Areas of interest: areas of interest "Industrial Building"
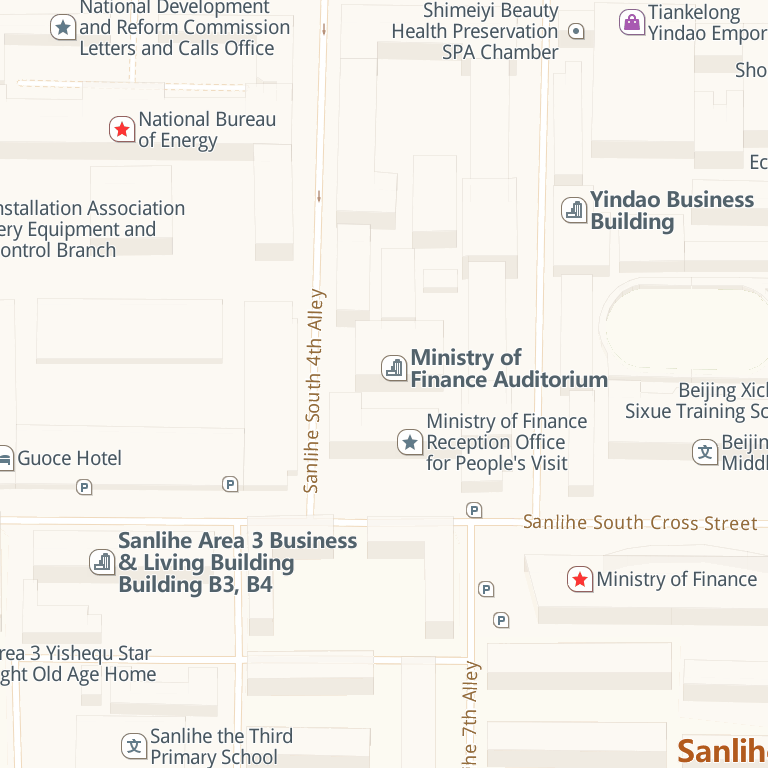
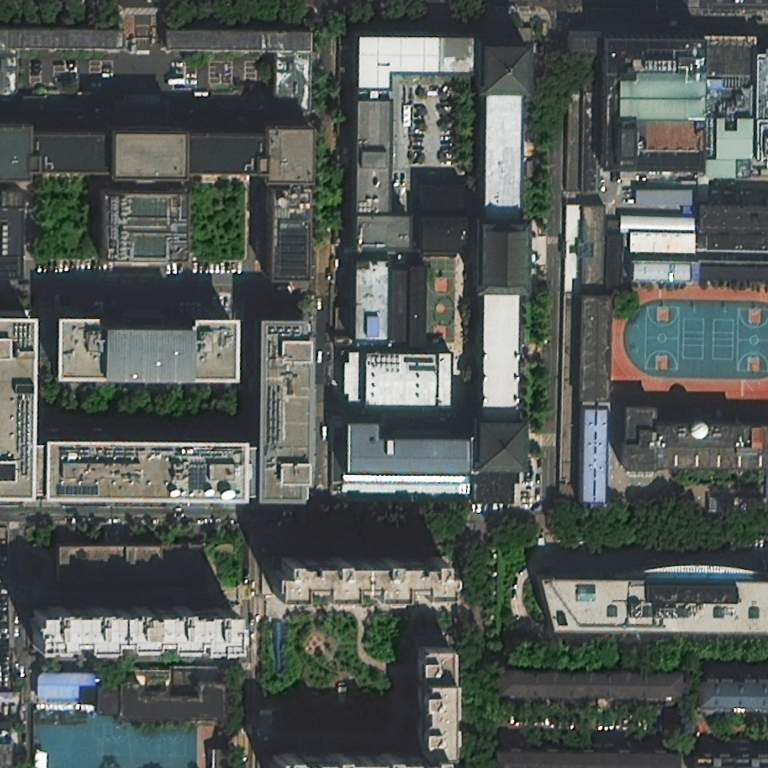